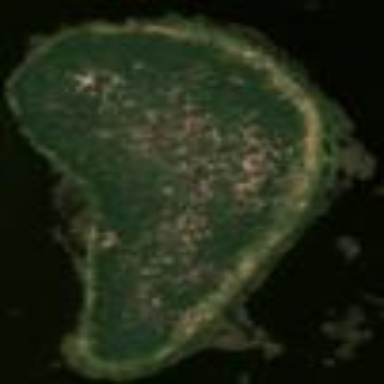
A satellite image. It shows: Island covered with scrub vegetation.